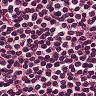
Metastatic tissue present: no